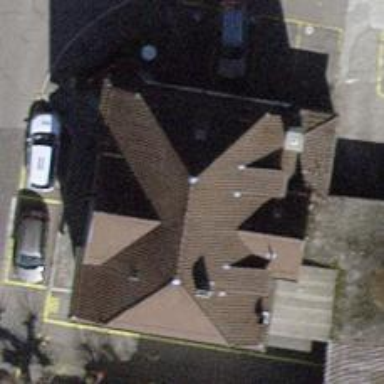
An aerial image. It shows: Restaurant.